Field crop: tomato
Growth stage: 1
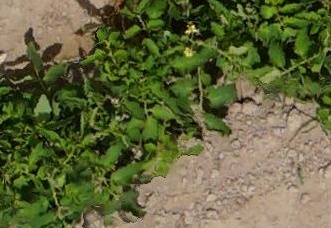
Species: tomato